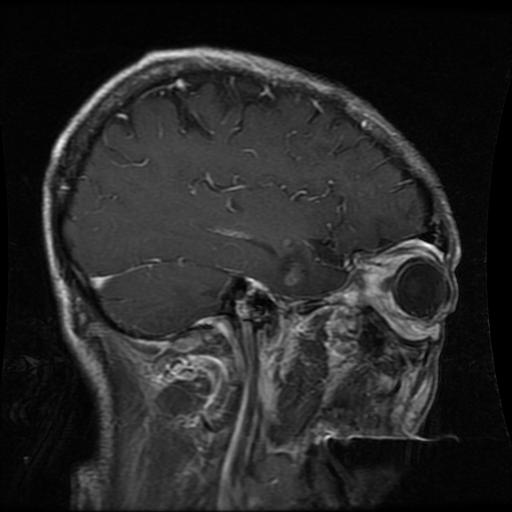
Label: glioma